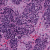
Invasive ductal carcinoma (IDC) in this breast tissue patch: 1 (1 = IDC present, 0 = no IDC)